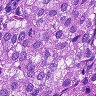
Metastatic tissue present: yes